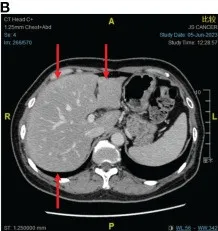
The response of liver metastases to immunotherapy combined with chemotherapy. (B) After two cycles of treatment.
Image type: radiology (ct)